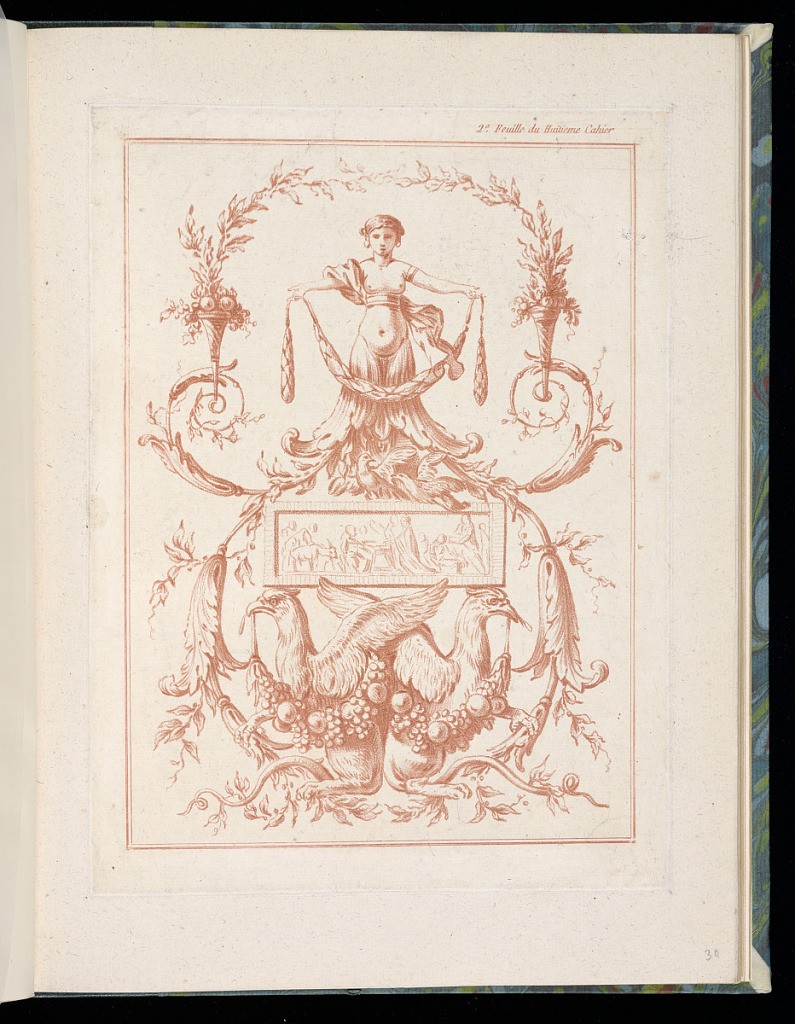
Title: Arabesque Ornament Design
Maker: Jean-Baptiste Huet, French, 1745 – 1811
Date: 1776–89
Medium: Crayon manner etching in red ink on paper
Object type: Print
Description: Arabesque ornament design featuring a female torso, birds, frieze of figures, vases of fruit and flowers, foliate branches, festoon of leaves and fruit, scrolling leaves (rinceaux), and foliate scrolls. The plate is numbered.